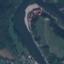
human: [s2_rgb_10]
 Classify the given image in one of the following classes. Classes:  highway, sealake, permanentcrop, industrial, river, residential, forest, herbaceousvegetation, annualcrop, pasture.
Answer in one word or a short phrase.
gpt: River